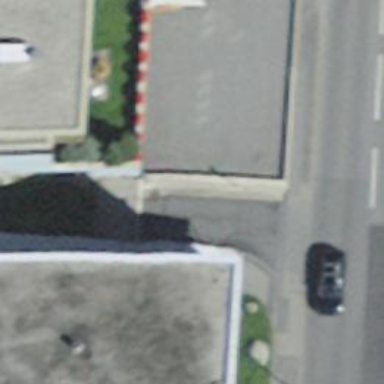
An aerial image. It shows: Parking entrance.